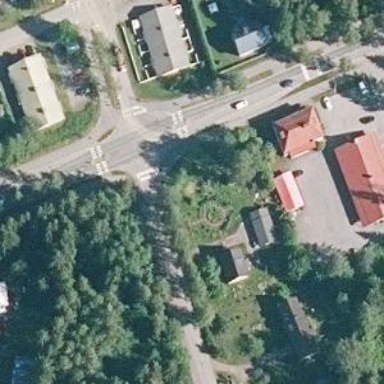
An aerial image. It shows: Uncontrolled road crossing.